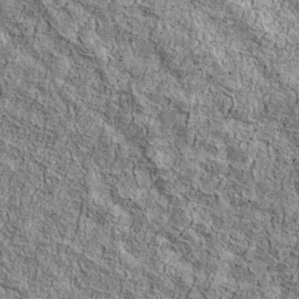
Label: non_frost